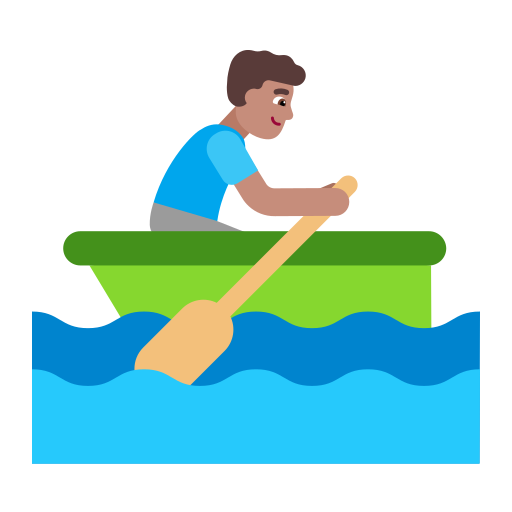
man rowing boat flat